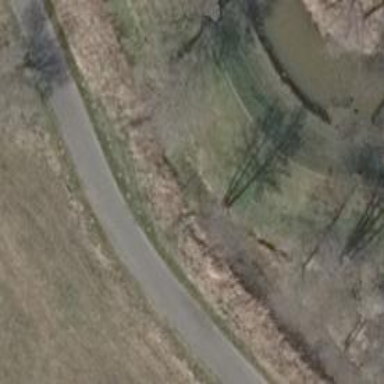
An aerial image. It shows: Grassy path.